Question: I am working on oracle 11g and am new to the PLSQL part of oracle.
I've trying out a program that has to give the output as 'King' but for some reason the dbms_output.put_line does not seem to work for a type variable. I tried checking it out with a normal user number variable just in case to see if the difference and it seems to be working fine for it.
Thank you for the help.

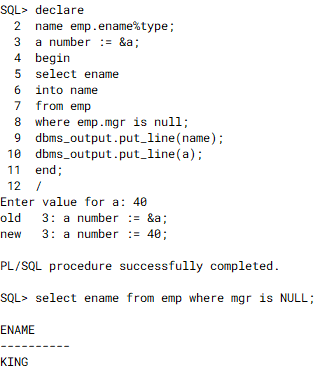
Answer: You need to use:
'''
SET SERVEROUTPUT ON;
'''
Before running the anonymous block to tell the SQL/Plus client that you expect it to output the console.